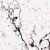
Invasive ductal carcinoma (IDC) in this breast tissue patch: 0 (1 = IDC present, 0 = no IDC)